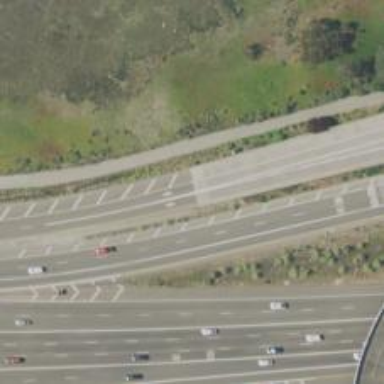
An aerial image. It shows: Motorway link.